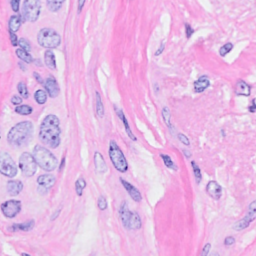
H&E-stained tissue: Breast